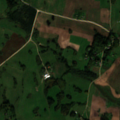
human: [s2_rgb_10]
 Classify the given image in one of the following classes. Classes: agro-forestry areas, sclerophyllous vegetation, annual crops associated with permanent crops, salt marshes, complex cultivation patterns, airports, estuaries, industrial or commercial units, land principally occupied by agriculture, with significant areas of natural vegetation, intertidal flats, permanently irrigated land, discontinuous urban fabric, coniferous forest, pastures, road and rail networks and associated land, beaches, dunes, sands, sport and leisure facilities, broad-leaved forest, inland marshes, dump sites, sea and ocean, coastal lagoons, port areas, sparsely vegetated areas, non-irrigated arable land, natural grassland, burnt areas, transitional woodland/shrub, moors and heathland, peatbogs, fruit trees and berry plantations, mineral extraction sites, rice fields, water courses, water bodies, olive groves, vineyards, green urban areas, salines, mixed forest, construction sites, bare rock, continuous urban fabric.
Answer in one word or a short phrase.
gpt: non-irrigated arable land, complex cultivation patterns, land principally occupied by agriculture, with significant areas of natural vegetation